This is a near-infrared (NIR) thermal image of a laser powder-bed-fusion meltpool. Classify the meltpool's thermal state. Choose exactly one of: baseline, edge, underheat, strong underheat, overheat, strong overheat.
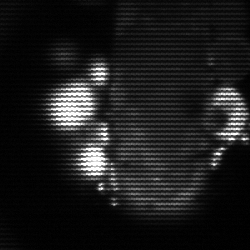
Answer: strong underheat